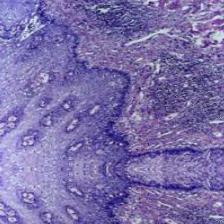
Diagnosis: Normal